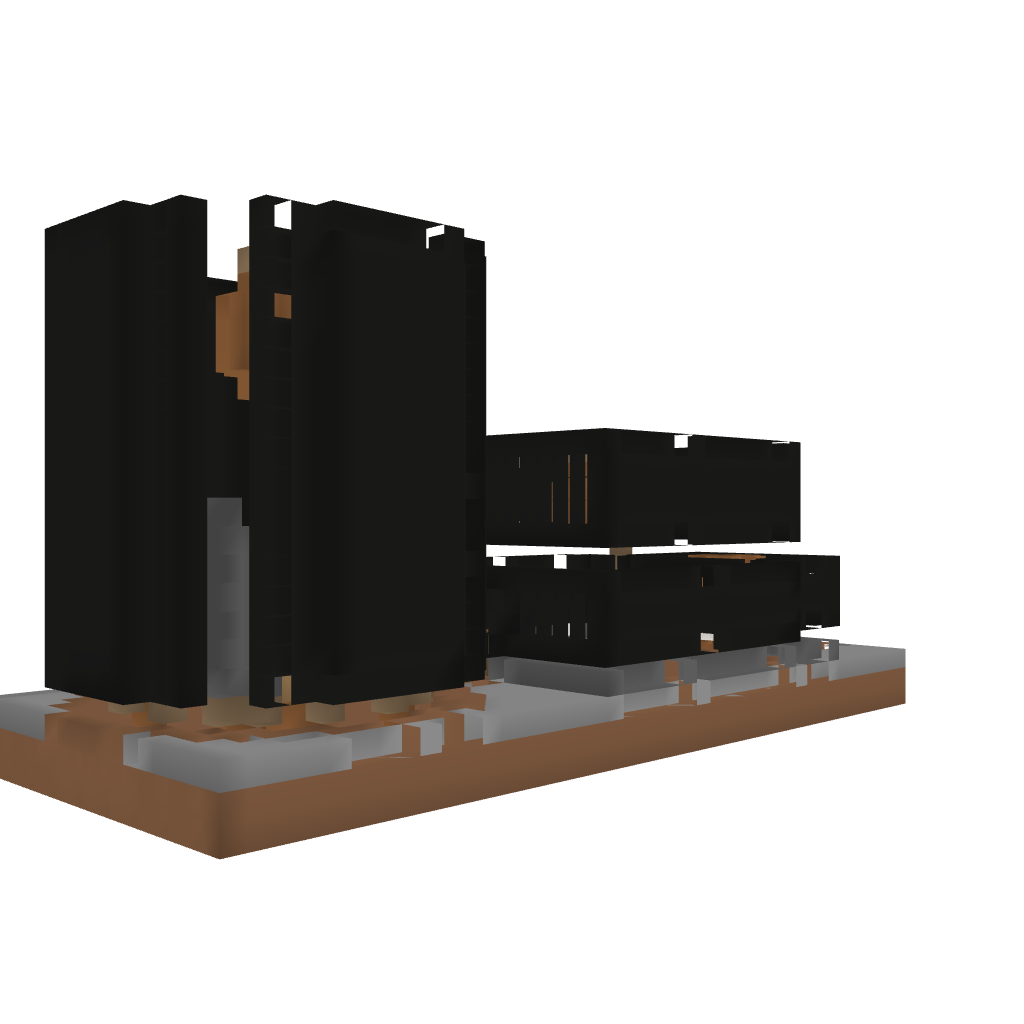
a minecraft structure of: The Maymont Home